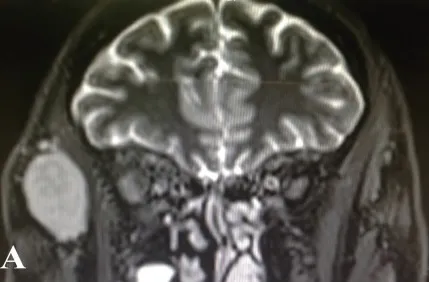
MRI shows a large soft tissue mass within the right temporalis muscle with extension to right infratemporal fossa. (A): The tumor has isointense signal on T1 weighted sequences.
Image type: radiology (mri)